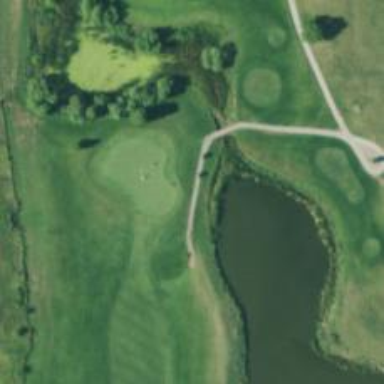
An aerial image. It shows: Well-maintained path for golf carts. The track type is grade1.